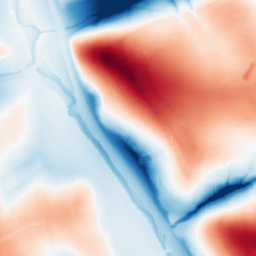
Category: classical
Decomposition family: gaussian_anisotropic
Decomposition parameters: sigma_x: 20
sigma_y: 50
Upsampling method: regularized
Upsampling parameters: scale: 2
lambda_reg: 0.001
Upsampling scale: 2